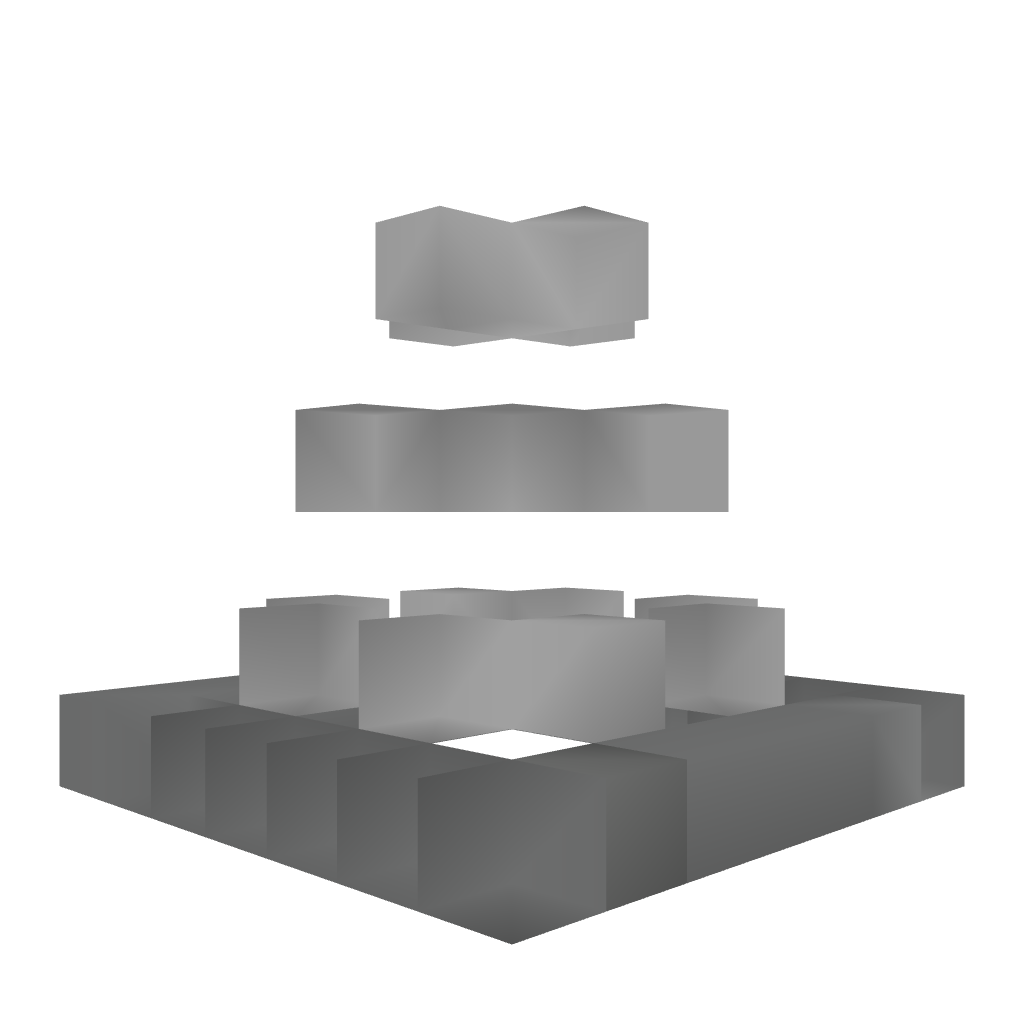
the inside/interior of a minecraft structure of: Quartz Fountain